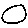
Label: circle